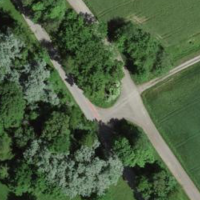
EUNIS habitat code: 25
Species observed at this site:
Allium ursinum